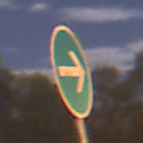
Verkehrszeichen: VorgeschriebeneFahrtrichtungHierRechts
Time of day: Night
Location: Outdoor (Suburban)
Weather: PartlyCloudy
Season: NotSpecified
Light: Artificial